Question: Currently, I have this setup for my tables and relationships:

Situation:
There are employees who take courses. They sign in on a roster sheet which is unique to that course. These courses can be taught several times by different instructors. Each course may have multiple rosters with different students (different rosters for different sessions). There are other specifications but for the most part, the employees/instructors table are what I care about.
My problem is that there can be instances where an instructor is also an employee. The only difference between the two tables is the usage of InstructorID rather than EmployeeID. This creates a bit of redundancy with my data. I want to avoid that and try to build this out based on best practices. Is there a way to combine the data in the two tables so that at any point, I could query the tables for all instructors that teach a class with certain employees?
I thought of something like adding in a "isInstructor" field with Yes/No in the Employees table. I could then just check to see if a person has yes or no. However, I feel as though that is a terrible idea. Someone suggested adding in a prefix to the employeeID to designate that they are an instructor. It was also suggested that perhaps I add in an extra field with an identifier for instructors that are also employees.
Essentially, I want to know what the best practice approach to this problem would be. Should I keep the data separated and in two tables or should I combine them and add something in? Any suggestions for the rest of the structure are appreciated as well. This is my first question on here so if more details are needed just let me know.
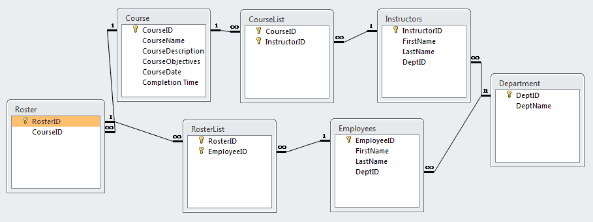
Answer: Both instructors and employees are people. (I deliberately used varchar(5) so you can't use this in production without at least to think about names.)
'''
create table people (
p_id integer primary key,
first_name varchar(5) not null,
last_name varchar(5) not null,
dept_id integer not null references departments
);
insert into people values
(1, 'Robin', 'Mings', 1),
(2, 'Ora', 'Black', 1),
(3, 'Sheri', 'Johns', 2),
(4, 'Dex', 'Sims', 3);
'''
Best Practice: If you want to use plurals for table names, then always use plurals. If you want to use singulars for table names, always use singulars. (I use plurals.)
Use tables to capture details about whether a person is employed and whether a person is an instructor. The very least you need to know is their id number. Robin Mings and Sheri Johns are instructors.
'''
create table instructors (
p_id integer primary key references people
);
insert into instructors values
(1), (3);
'''
Sheri Johns, an instructor, is not an employee. The others are, though.
'''
create table employees (
p_id integer primary key references people
);
insert into employees values
(1), (2), (4);
'''
In the tables "employees" and "instructors", the choice to use "p_id" (the column name in "people") or a column name like "emp_id" is application-dependent.
> These courses can be taught several times by different instructors.
No, they can't. Your design allows only one date per course. Distinguish a course from a class. A class is a course that's offered under a particular instructor, and it starts on a particular date.
'''
create table courses (
course_id integer primary key,
course_name varchar(5) not null unique,
course_desc varchar(5) not null, -- unique?
course_objectives varchar(5) not null -- Think about whether this deserves its own table.
);
insert into courses values
(1, 'AP101', 'Desc', 'Obj'),
(2, 'AR101', 'Desc', 'Obj');
'''
Best Practice: Don't use words like in your table names. Nobody says, "Are you supposed to be in this class? Let me check my roster list." Also, semantics count. If you use "roster_list" and "course_list" (which in your case are not actually lists of courses or of rosters), why refrain from using "employee_list", "department_list", etc? is just noise here. Choose better words.
'''
create table classes (
course_id integer not null references courses,
instructor_id integer not null references instructors (p_id),
start_date date not null,
-- I have no idea what completion_time means, so I omitted it.
primary key (course_id, instructor_id, start_date)
);
insert into classes values
(1, 1, '2015-04-01'),
(2, 3, '2015-04-15');
'''
In my experience, employees sign up for classes, not for courses. (You used the word , but didn't use that in your design.) Depending on the application, you might need more tables than this one.
'''
create table class_rosters (
course_id integer not null,
instructor_id integer not null,
start_date date not null,
employee_id integer not null references employees (p_id)
on update restrict on delete cascade,
primary key (course_id, instructor_id, start_date, employee_id),
foreign key (course_id, instructor_id, start_date)
references classes (course_id, instructor_id, start_date)
on update cascade on delete cascade
);
insert into class_rosters values
(1, 1, '2015-04-01', 2),
(1, 1, '2015-04-01', 4),
(2, 3, '2015-04-15', 1), -- An instructor is taking this class.
(2, 3, '2015-04-15', 2),
(2, 3, '2015-04-15', 4);
'''
> Is there a way to combine the data in the two tables so that at any
point, I could query the tables for all instructors that teach a class
with certain employees?
'''
-- Instructors who teach a class that has Ora Black in it.
select distinct cr.instructor_id
from class_rosters cr
inner join people p on p.p_id = cr.employee_id
where p.first_name = 'Ora' and p.last_name = 'Black';
-- Instructors who teach a class that has both Ora Black
-- and Robin Mings (an instructor) in it.
with students as (
select p_id
from people
where (first_name = 'Ora' and last_name = 'Black')
or (first_name = 'Robin' and last_name = 'Mings')
)
select instructor_id
from class_rosters cr
inner join students s on s.p_id = cr.employee_id
group by course_id, instructor_id, start_date
having count(*) = (select count(*) from students);
'''